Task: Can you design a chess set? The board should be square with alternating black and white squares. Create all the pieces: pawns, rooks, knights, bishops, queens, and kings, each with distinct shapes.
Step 5572:
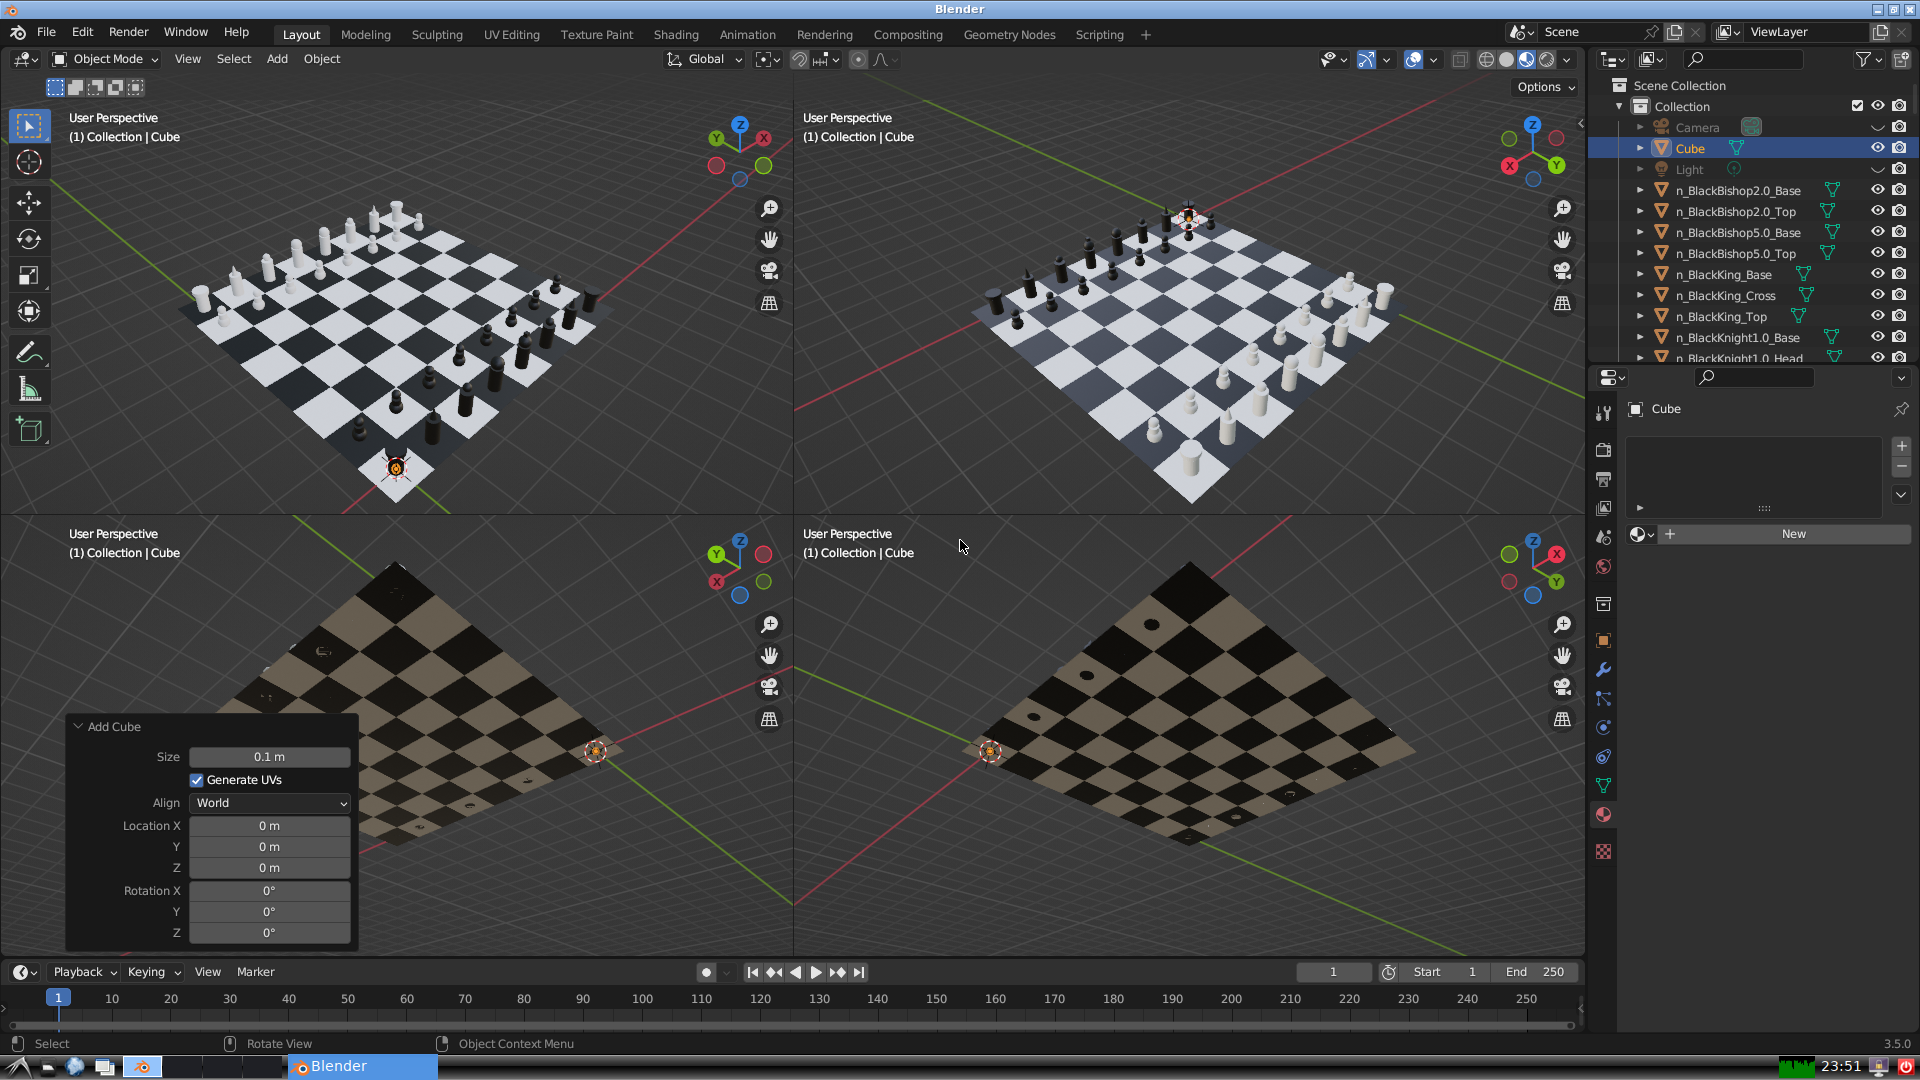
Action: {"key_press": ['Ctrl, Home']}